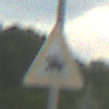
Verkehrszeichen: ReiterRechts
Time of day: SunriseSunset
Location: Outdoor (RoadRail)
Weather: PartlyCloudy
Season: NotSpecified
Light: Natural